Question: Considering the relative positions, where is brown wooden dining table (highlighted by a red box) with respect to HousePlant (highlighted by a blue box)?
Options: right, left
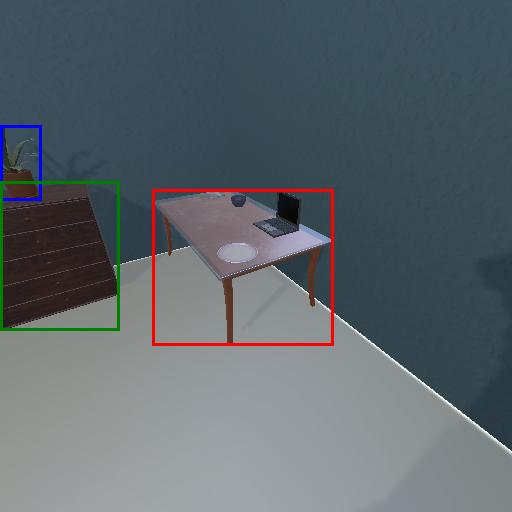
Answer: right